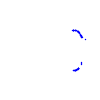
Particle: kaon